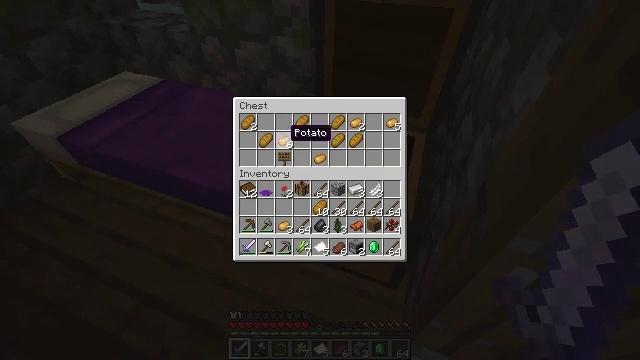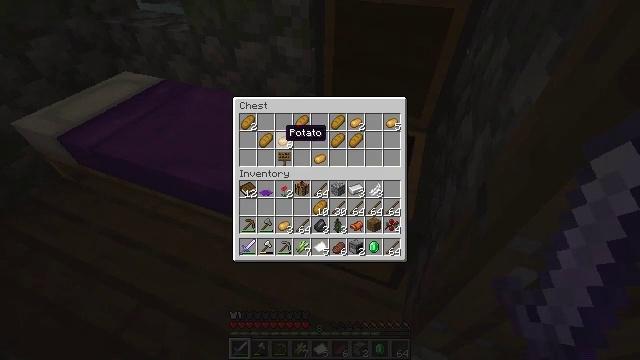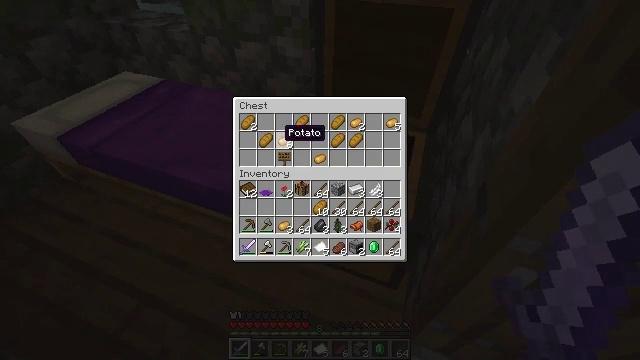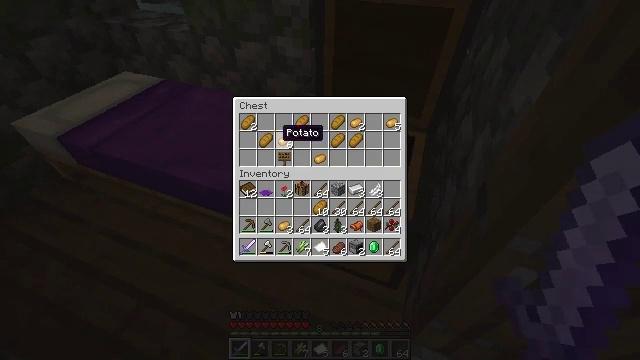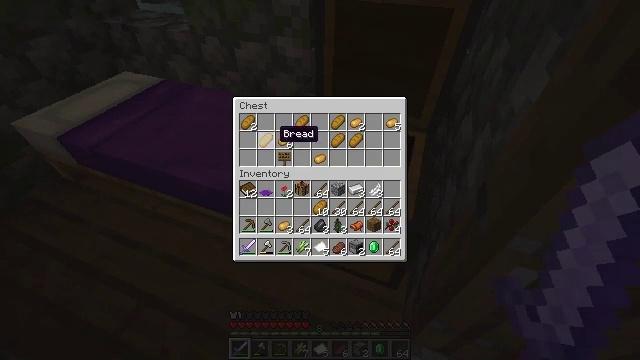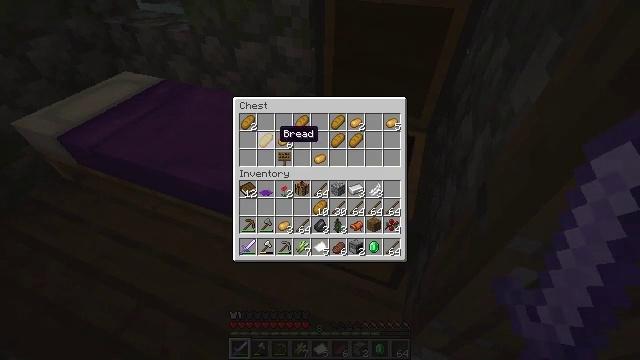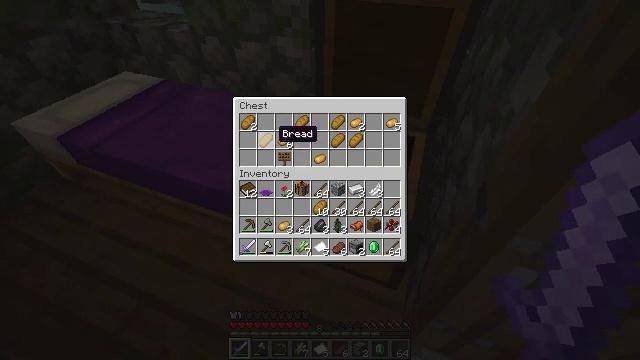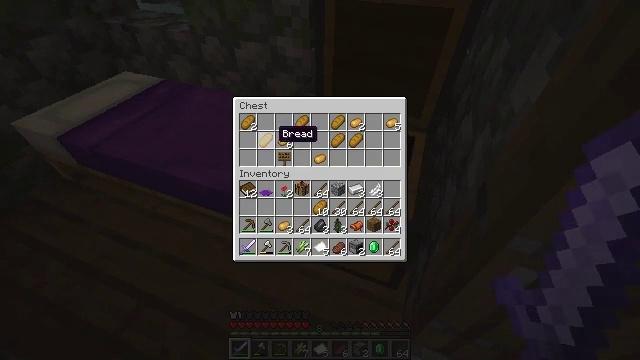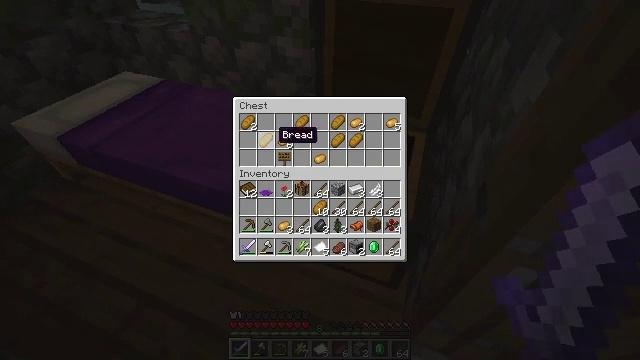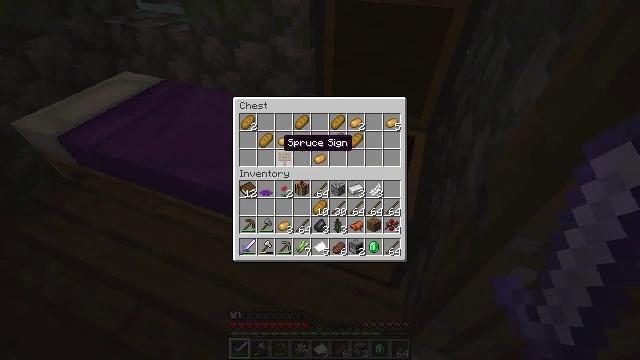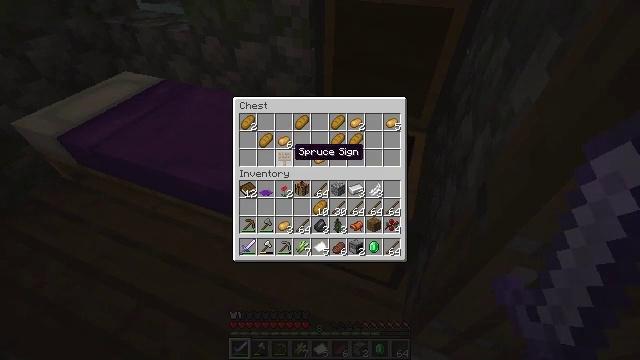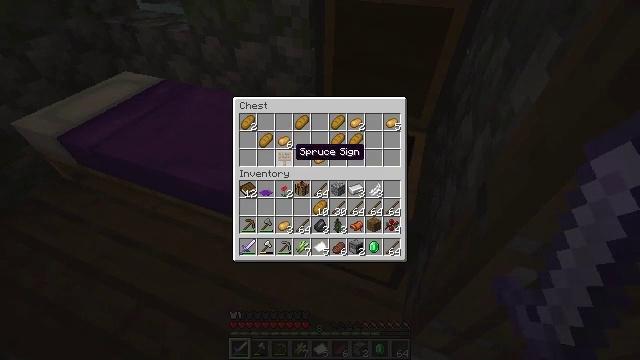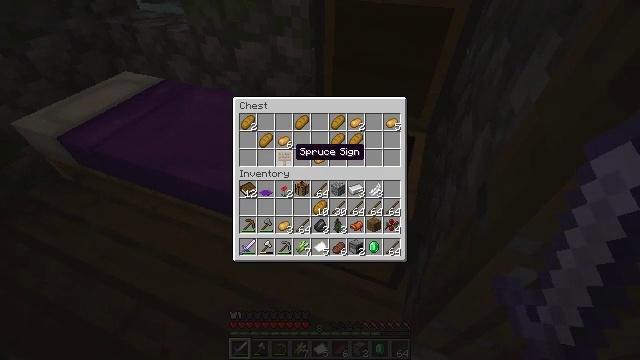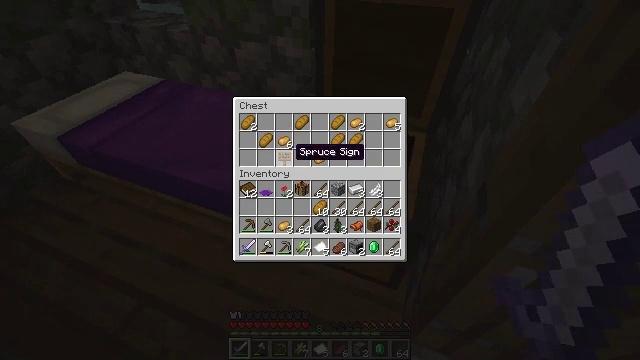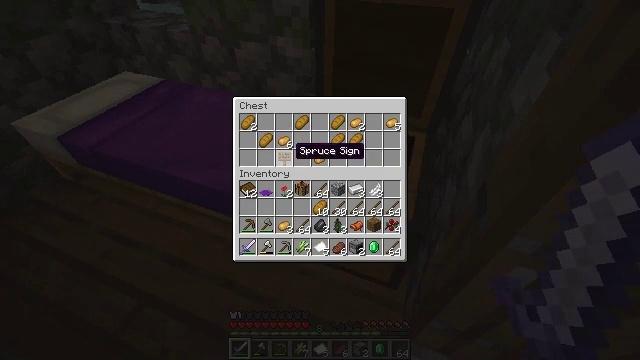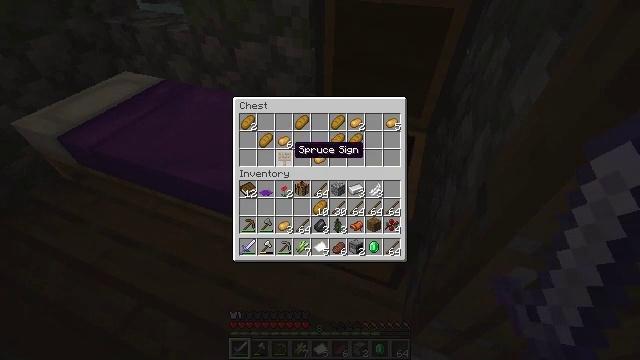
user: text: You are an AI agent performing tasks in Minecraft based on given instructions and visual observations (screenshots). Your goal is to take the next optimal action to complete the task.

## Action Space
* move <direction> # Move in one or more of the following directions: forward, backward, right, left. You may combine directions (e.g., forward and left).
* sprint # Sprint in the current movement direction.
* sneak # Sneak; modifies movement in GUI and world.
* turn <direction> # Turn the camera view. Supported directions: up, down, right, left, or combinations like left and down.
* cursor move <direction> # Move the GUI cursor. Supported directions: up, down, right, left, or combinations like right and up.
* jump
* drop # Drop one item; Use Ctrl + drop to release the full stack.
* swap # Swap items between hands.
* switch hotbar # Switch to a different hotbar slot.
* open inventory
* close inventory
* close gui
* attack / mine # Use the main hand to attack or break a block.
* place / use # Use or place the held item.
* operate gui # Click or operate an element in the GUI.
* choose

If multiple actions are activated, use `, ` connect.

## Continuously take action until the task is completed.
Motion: motion action
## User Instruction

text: Destroy the glass pane to clear a path.
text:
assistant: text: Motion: sneak
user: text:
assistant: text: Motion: sneak
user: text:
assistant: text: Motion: sneak
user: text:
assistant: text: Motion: sneak
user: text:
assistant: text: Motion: sneak
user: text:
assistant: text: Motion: sneak
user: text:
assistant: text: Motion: sneak
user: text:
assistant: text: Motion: sneak
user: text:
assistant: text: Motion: sneak, cursor move down
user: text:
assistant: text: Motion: sneak, cursor move right and down
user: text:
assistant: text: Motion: sneak
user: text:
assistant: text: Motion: sneak
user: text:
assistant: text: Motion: sneak
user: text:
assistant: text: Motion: sneak
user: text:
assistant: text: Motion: sneak
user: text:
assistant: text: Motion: sneak
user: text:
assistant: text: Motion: sneak
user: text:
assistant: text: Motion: sneak
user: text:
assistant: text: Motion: sneak
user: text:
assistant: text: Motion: sneak, cursor move left
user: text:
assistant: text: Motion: no_op
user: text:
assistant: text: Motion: no_op
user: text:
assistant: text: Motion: no_op
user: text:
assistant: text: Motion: no_op
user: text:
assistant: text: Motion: operate gui
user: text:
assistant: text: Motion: operate gui
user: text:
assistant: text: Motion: operate gui
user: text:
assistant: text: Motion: no_op
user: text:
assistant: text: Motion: operate gui
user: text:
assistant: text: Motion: operate gui